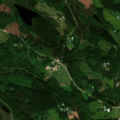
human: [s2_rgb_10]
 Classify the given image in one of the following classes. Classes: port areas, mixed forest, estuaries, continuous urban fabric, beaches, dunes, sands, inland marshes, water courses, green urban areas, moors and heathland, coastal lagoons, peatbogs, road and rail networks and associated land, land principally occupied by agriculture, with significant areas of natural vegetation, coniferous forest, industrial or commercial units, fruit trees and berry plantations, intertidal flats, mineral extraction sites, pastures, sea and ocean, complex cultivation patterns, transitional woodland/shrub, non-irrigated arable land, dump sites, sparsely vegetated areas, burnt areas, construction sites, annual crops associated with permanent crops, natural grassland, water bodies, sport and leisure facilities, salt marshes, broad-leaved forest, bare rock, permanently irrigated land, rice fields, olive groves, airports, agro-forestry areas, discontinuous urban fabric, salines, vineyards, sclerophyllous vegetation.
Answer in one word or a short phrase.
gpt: land principally occupied by agriculture, with significant areas of natural vegetation, broad-leaved forest, mixed forest